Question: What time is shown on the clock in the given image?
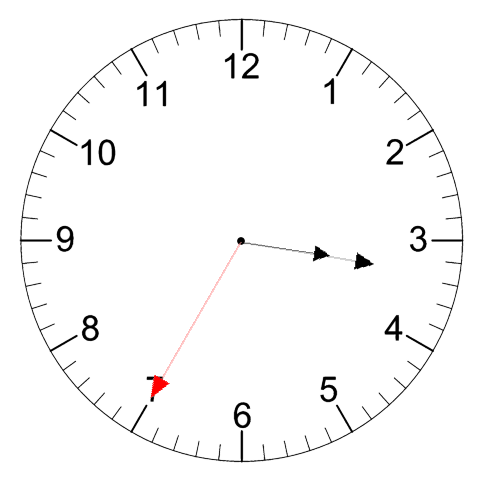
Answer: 03:16:35